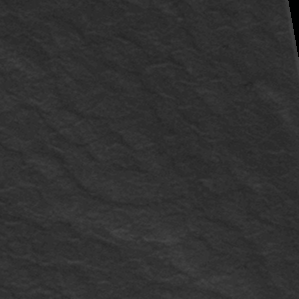
Label: frost